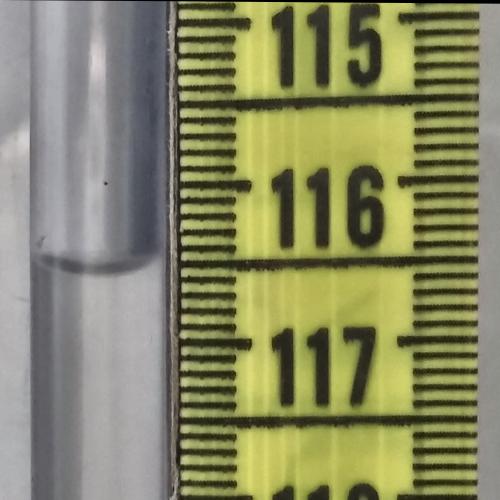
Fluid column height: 116.5 cm